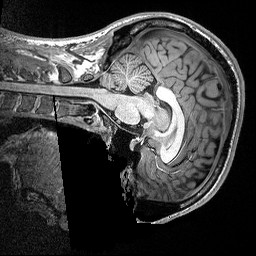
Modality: T1w
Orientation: sagittal
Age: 27
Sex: male
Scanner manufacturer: siemens
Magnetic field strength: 3 T
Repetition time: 2.3 s
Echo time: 0.00298 s